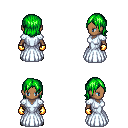
a pixel art fantasy rpg character, female body template, human, dark skin, underdress, white pants, green long bangs hairstyle, gold gloves, black shoes, four views (front, back, left, right), 2x2 character sprite sheet, small pixel art, hard edges, no anti-aliasing